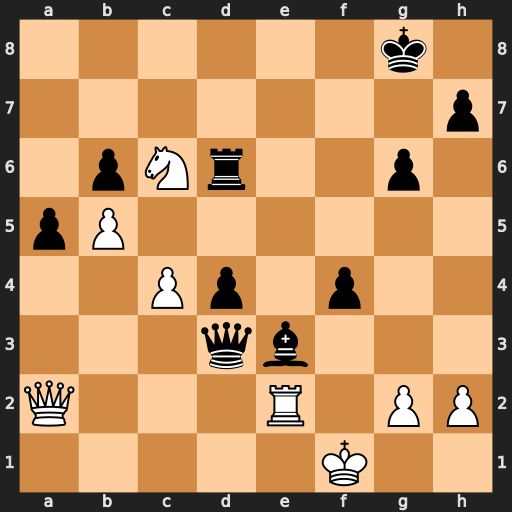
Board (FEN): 6k1/7p/1pNr2p1/pP6/2Pp1p2/3qb3/Q3R1PP/5K2
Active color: w
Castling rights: -
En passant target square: -
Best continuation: c5+ Kg7 cxd6